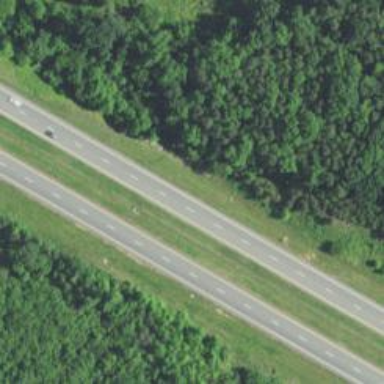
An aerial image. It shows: Asphalt motorway.